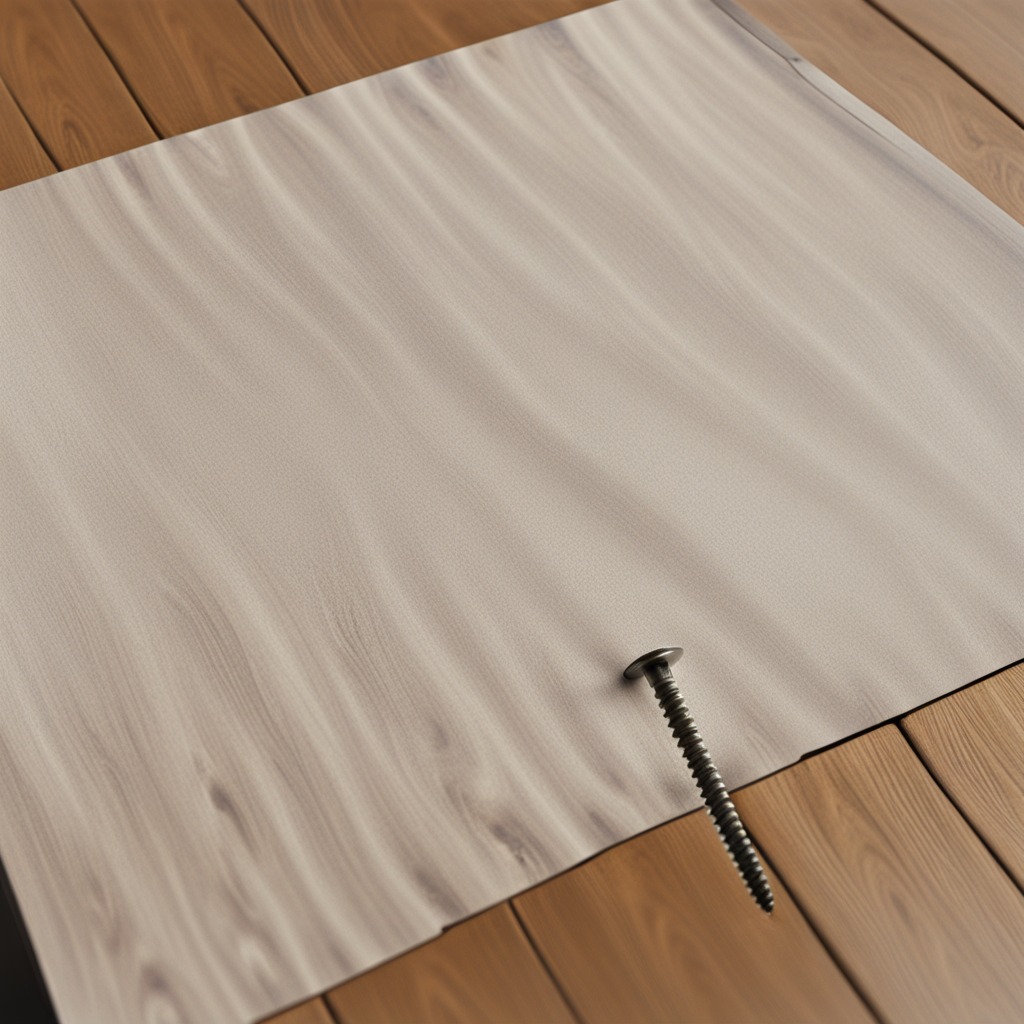
A metal screw is lying on a wooden table.